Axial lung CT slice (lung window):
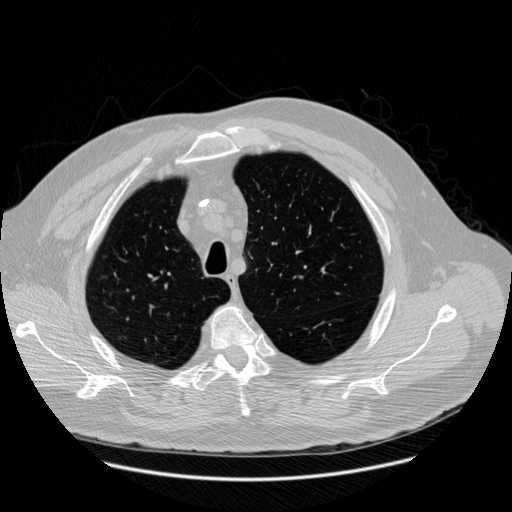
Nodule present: no